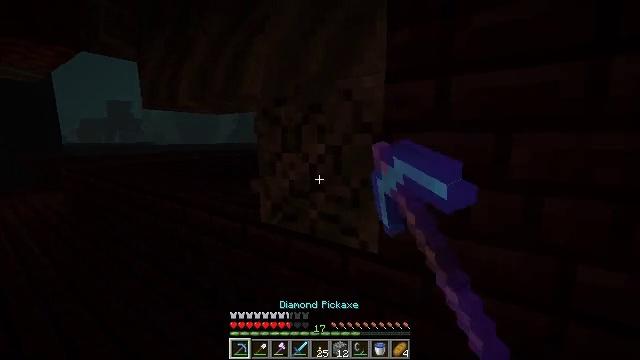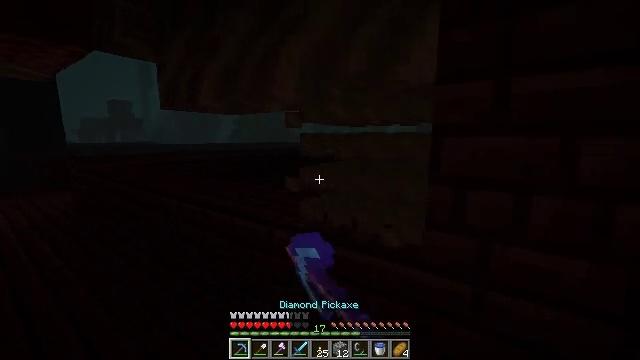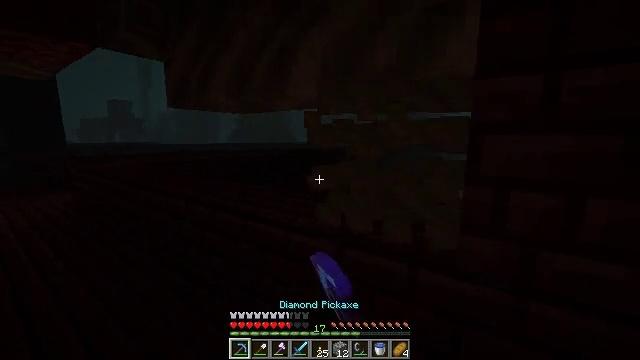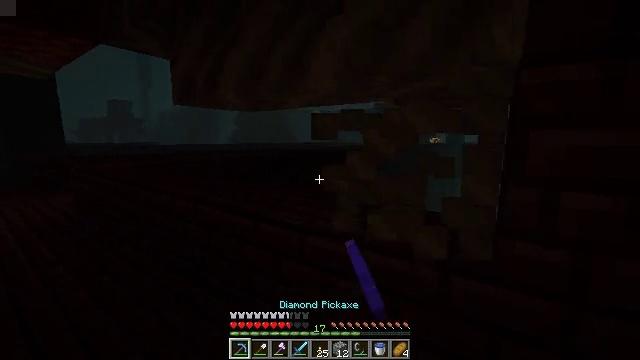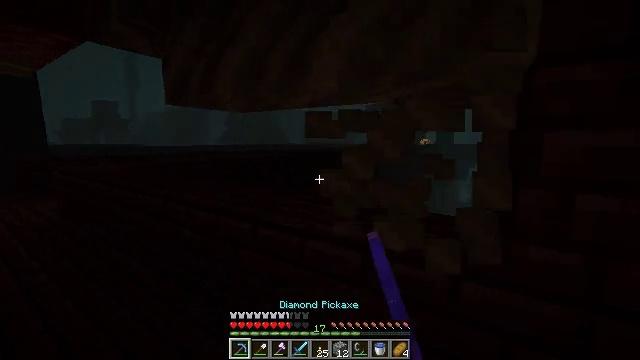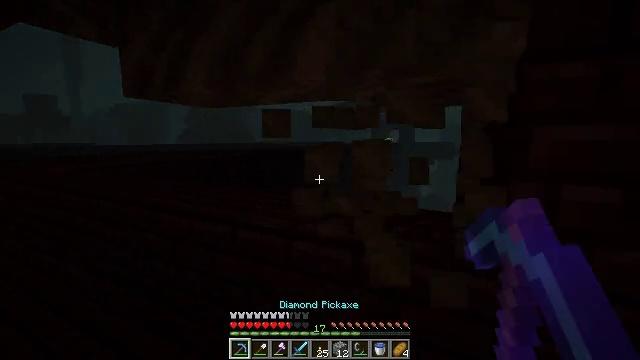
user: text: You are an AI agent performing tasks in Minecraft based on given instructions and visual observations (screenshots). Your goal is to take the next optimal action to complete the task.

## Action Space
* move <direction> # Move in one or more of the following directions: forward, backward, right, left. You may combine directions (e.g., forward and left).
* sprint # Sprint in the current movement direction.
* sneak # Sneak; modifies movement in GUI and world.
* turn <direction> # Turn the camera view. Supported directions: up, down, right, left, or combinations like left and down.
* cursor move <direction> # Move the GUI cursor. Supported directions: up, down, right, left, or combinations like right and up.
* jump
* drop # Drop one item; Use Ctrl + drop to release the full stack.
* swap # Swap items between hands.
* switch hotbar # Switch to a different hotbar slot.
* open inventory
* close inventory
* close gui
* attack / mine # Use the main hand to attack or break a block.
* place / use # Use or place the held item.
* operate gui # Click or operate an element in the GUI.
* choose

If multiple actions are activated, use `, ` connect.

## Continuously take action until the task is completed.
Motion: motion action
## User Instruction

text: Gather soul soil blocks.
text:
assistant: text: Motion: move forward and move left, attack / mine
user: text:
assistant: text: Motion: move forward and move left, attack / mine
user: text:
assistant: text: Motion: move forward and move left, attack / mine
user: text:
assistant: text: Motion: turn right
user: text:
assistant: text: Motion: turn right
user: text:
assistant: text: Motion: no_op